Aerial crown-view tile of a tropical tree (Barro Colorado Island, Panama), acquired 20241014:
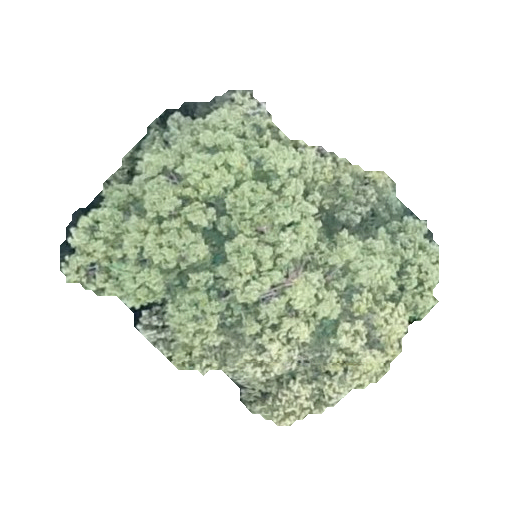
Species: Aspidosperma desmanthum
GBIF accepted scientific name: Aspidosperma desmanthum
Crown area: 121.265 m²